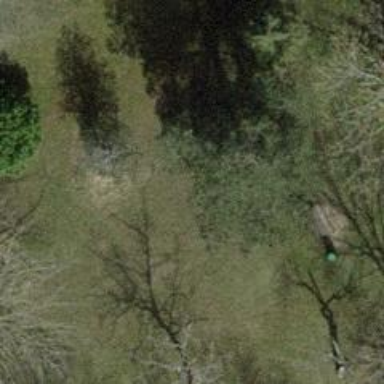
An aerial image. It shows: Evergreen tree with needle-leaved leaves.